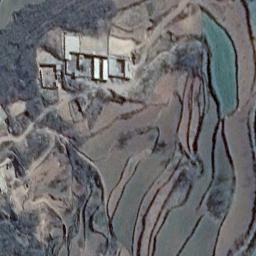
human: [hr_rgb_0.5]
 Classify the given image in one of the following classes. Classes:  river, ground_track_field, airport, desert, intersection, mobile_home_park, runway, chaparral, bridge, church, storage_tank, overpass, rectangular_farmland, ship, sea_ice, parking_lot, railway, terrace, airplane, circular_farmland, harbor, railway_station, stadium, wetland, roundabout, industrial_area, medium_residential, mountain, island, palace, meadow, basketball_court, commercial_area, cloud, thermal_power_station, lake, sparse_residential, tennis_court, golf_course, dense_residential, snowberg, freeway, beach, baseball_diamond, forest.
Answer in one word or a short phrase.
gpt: terrace